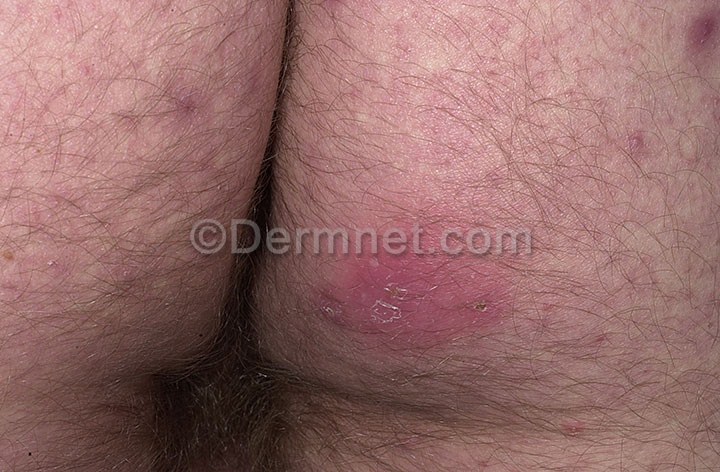
Disease: Cellulitis Impetigo and other Bacterial Infections